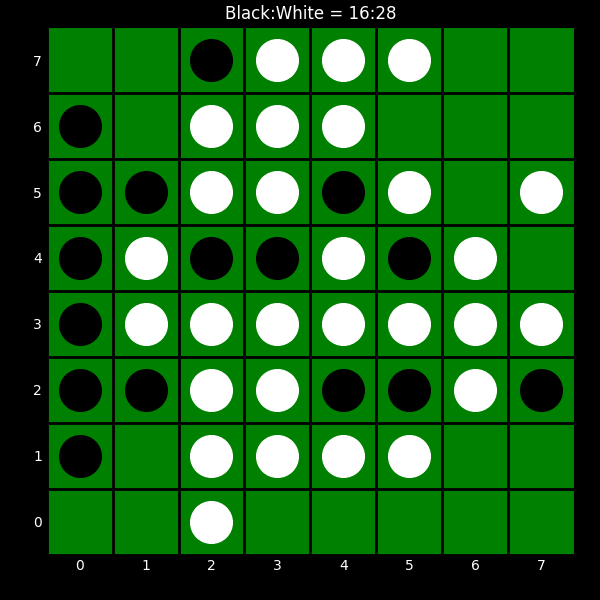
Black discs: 16
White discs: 28